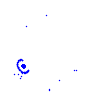
Particle: electron